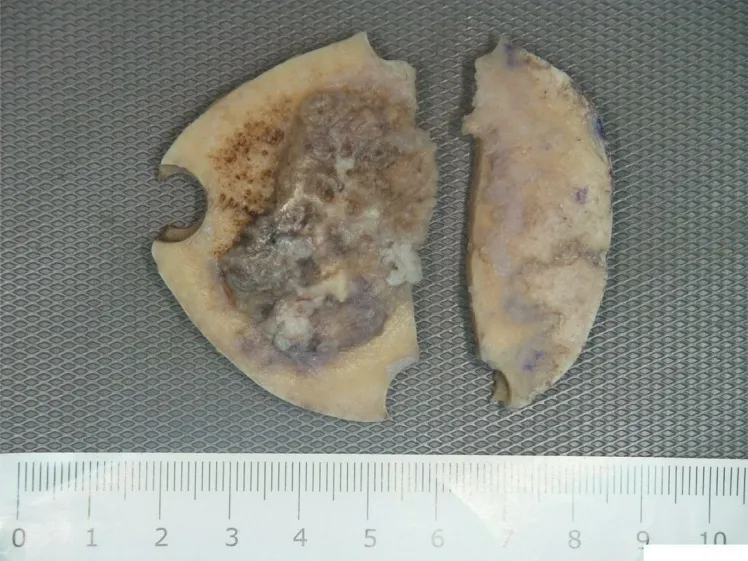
Cut section of skull showing irregular bosselated grey-brown destructive lesion with purulent foci.
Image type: medical_photograph (other_medical_photograph)